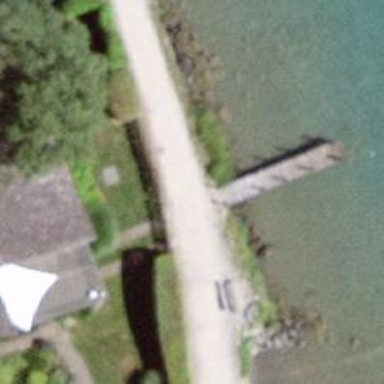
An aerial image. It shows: Man-made pier.